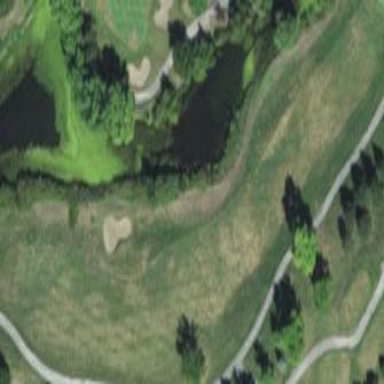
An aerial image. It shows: Well-maintained golf fairway within grassy area designated for the sport of golf.